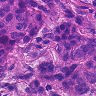
Metastatic tissue present: yes